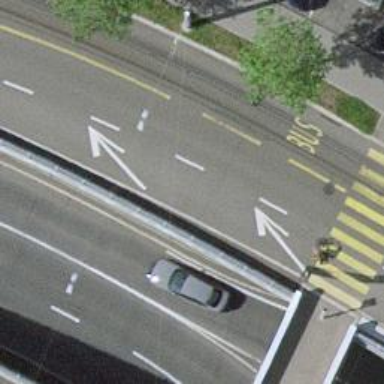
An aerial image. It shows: Secondary road with asphalt surface. There is cycleway on the right shared with buses.